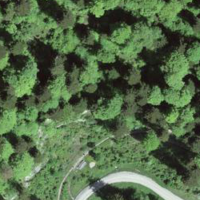
EUNIS habitat code: 43
Species observed at this site:
Tussilago farfara